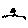
Label: flower